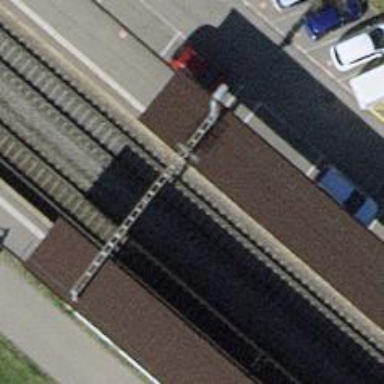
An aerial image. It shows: Railway stop with public transport stop position.